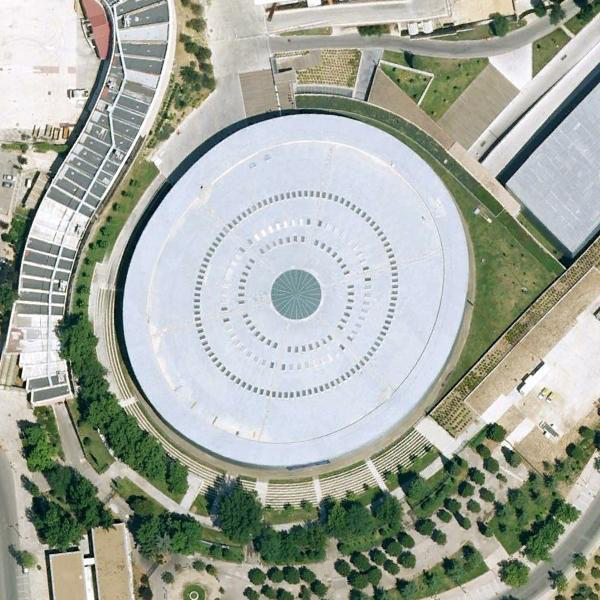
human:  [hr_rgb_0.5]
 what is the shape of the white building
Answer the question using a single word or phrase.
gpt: circle